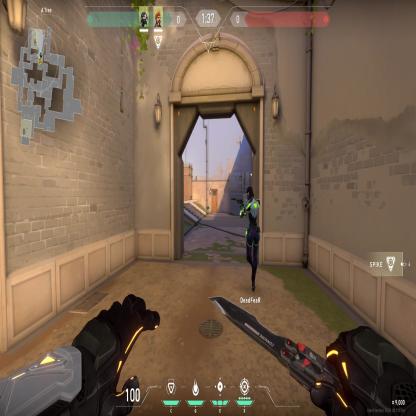
Label: teammate